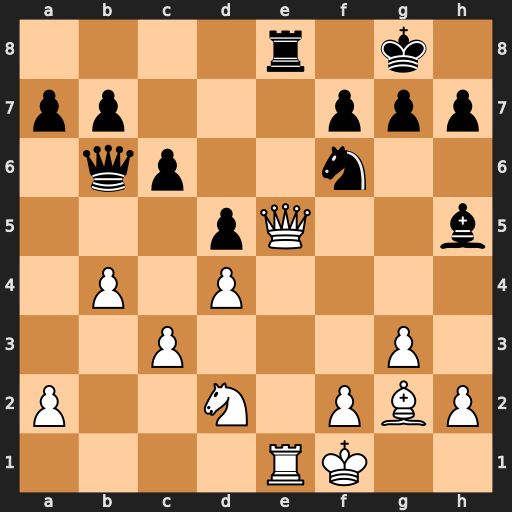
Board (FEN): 4r1k1/pp3ppp/1qp2n2/3pQ2b/1P1P4/2P3P1/P2N1PBP/4RK2
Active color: w
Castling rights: -
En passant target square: -
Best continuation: Qxe8+ Nxe8 Rxe8#